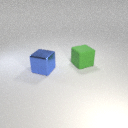
large blue metal cube in front of large green rubber cube